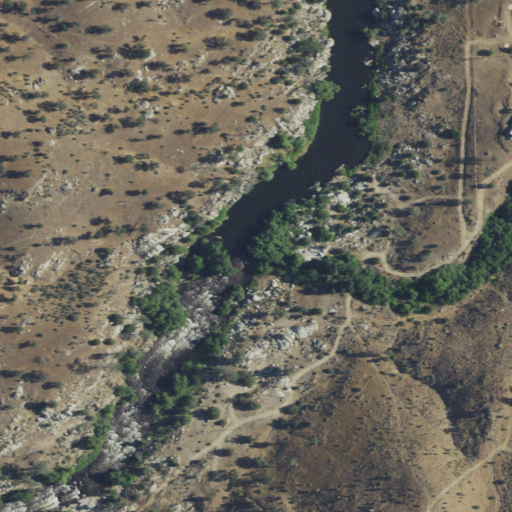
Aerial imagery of valley in California named Hot Spring Valley containing shrub, grassland, open water, and open development